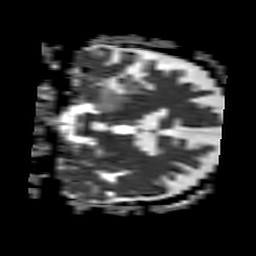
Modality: ADC
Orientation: coronal
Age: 67
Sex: male
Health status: ill
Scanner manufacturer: philips
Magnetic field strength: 3 T
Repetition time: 3.8 s
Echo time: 0.09 s